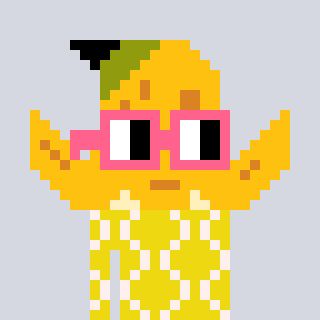
a pixel art character with square pink glasses, a banana-shaped head and a yellow-colored body on a cool background